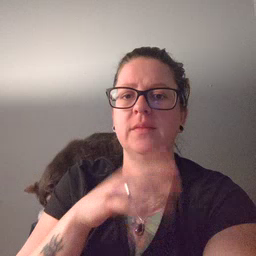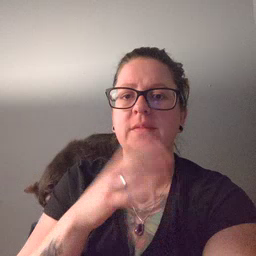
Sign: finger